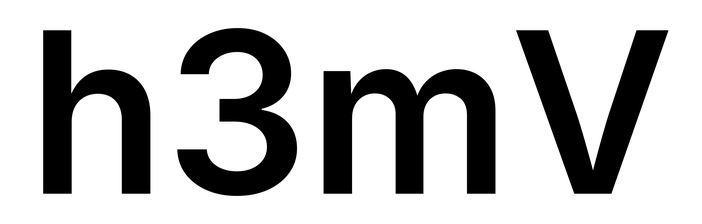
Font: Inter_SemiBold